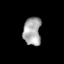
Tissue: lung
Cell type: Epithelial cells
Senescence score: 0.1625
Nuclear area (px): 492
Mean DAPI intensity: 167.898